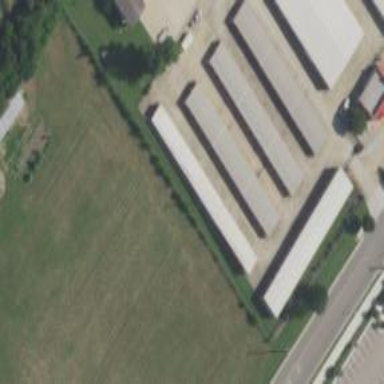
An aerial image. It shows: Group of garages.